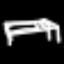
Label: bed